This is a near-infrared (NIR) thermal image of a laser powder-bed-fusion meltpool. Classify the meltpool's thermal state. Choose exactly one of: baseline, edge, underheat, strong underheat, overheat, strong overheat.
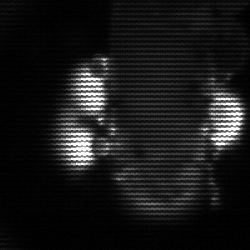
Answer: strong underheat